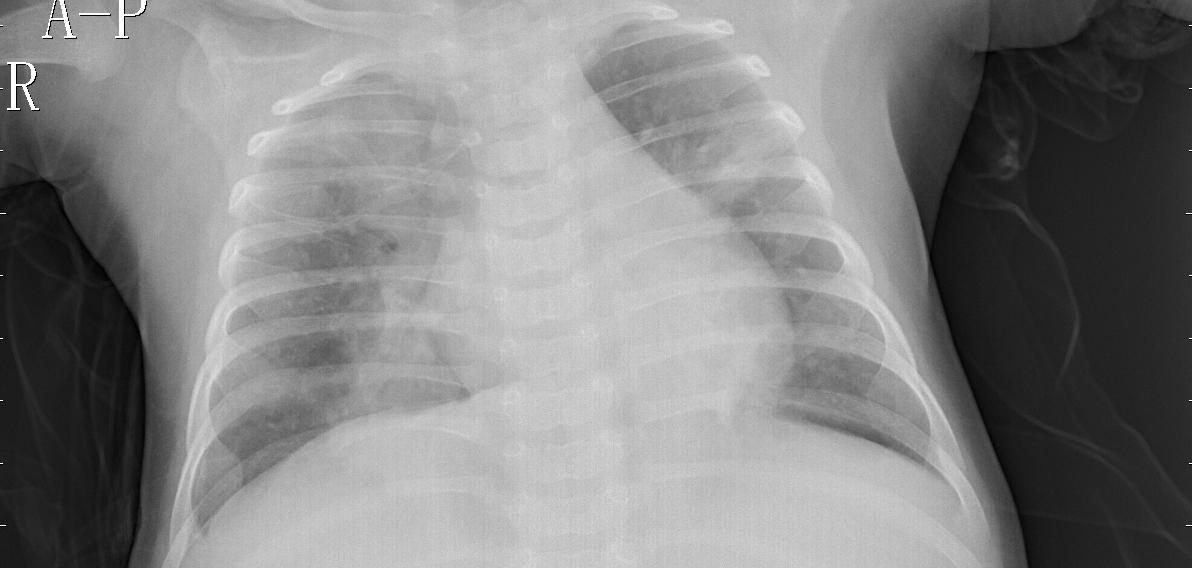
Diagnosis: PNEUMONIA